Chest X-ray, AP view. Patient: 61 years old, sex M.
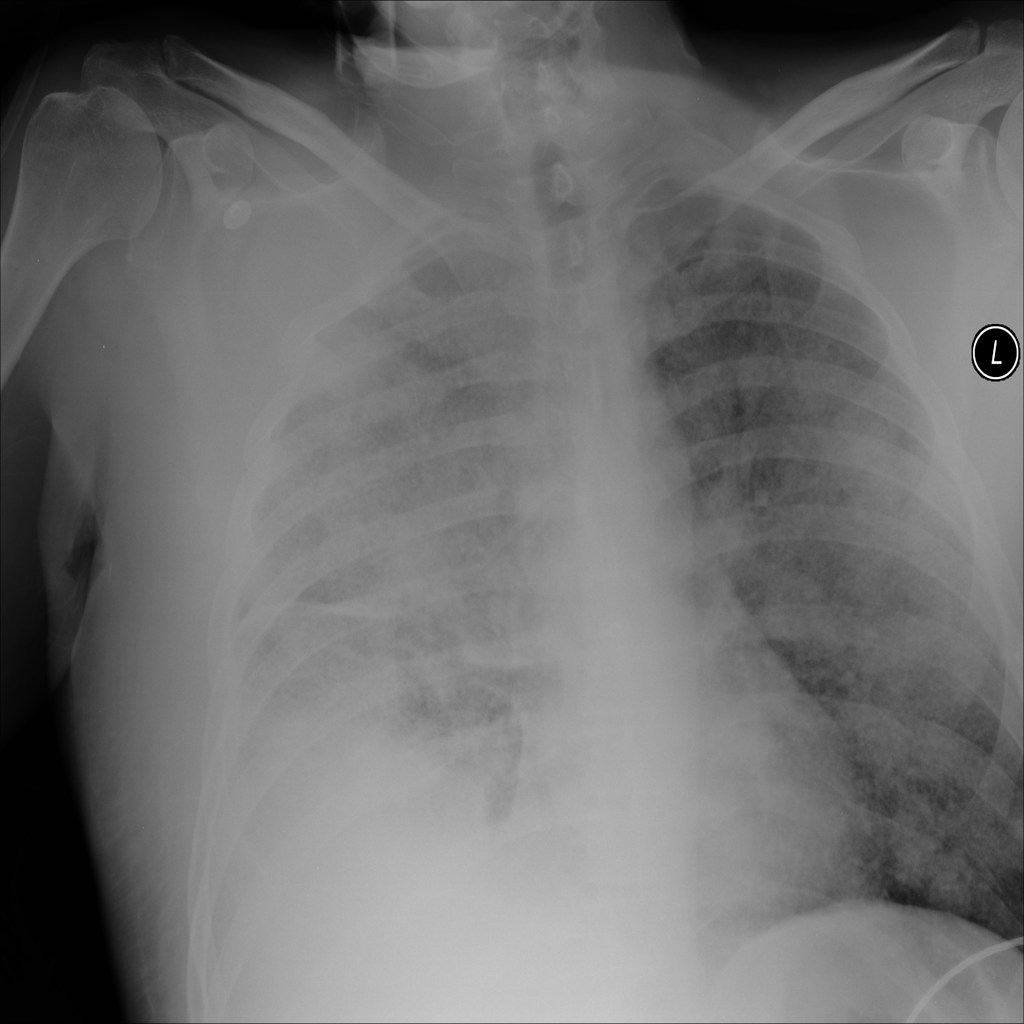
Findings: Nodule